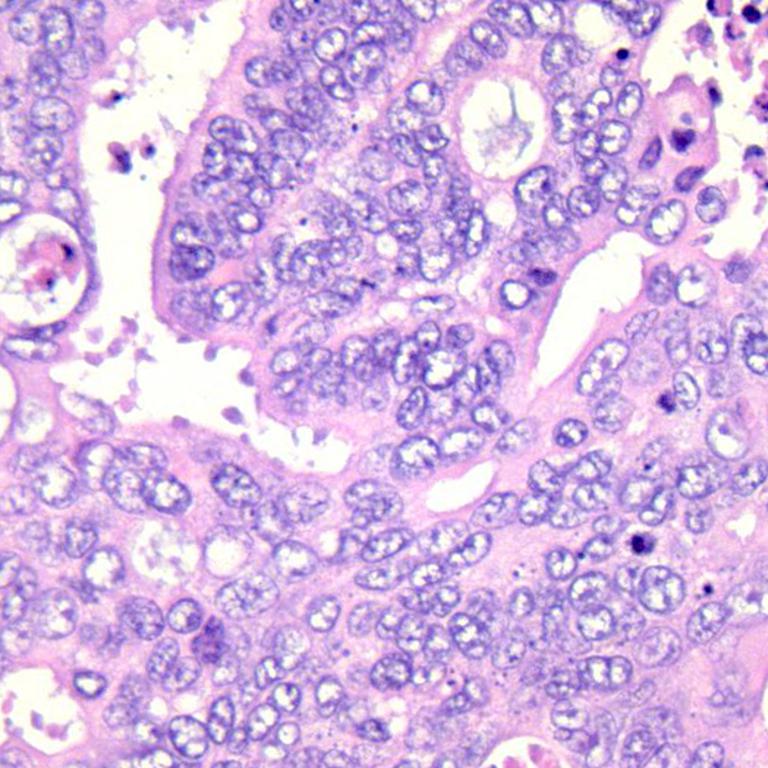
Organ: colon
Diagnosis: adenocarcinomas